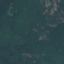
Land use / land cover class: Forest